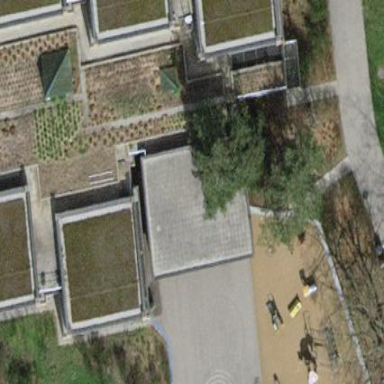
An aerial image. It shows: View of roof of building.